Interaction volume radius: 5 \u00c5
Interaction volume height: 10 \u00c5
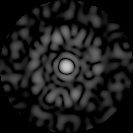
Disorder parameter: 0.8604